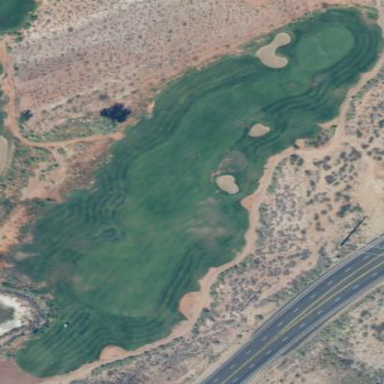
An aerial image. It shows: Area with grass used as rough in golf course.